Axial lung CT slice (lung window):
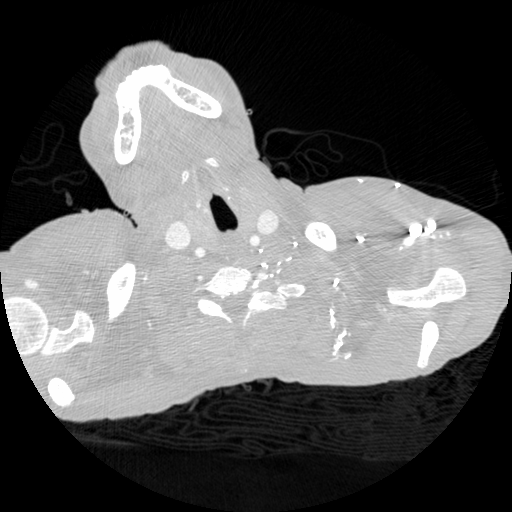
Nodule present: no